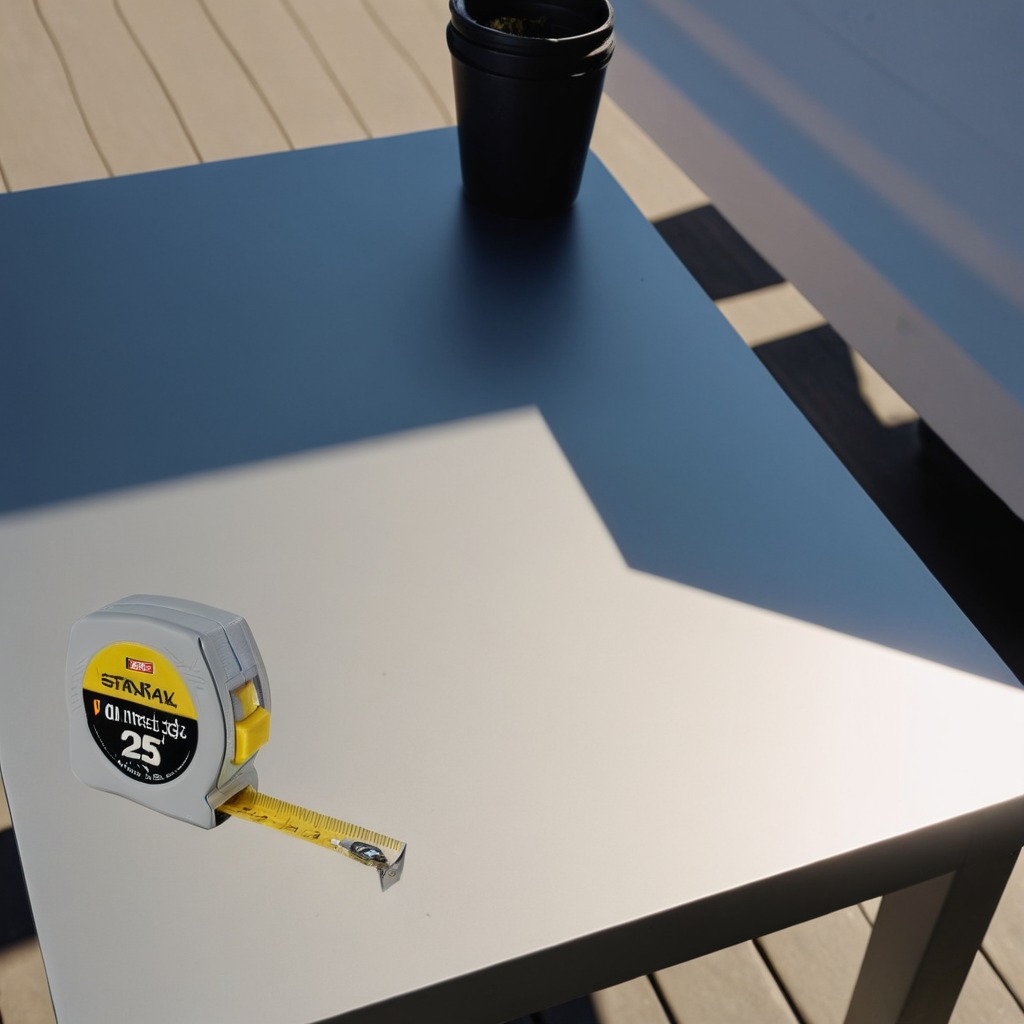
A measuring tape is lying on a clean utility table in a temporary outdoor tool station afternoon light present textured surface